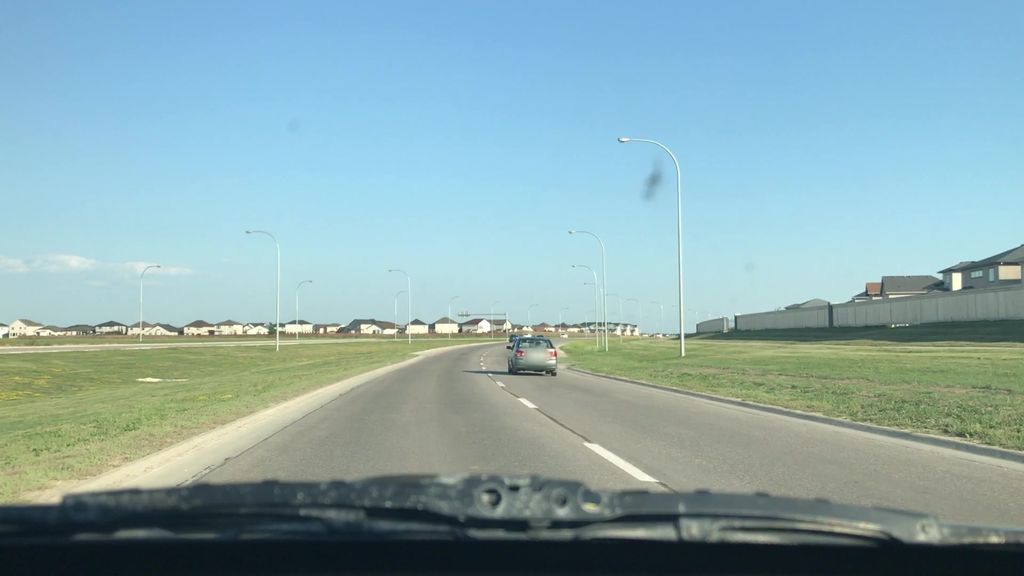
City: winnipeg